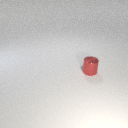
small red metal cylinder